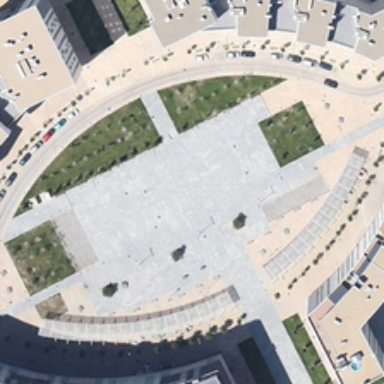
This is an apartment with many trees .